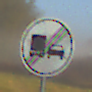
Verkehrszeichen: EndeUeberholverbotKraftfahrzeuge
Umgebung: Outdoor, Nature
Tageszeit: SunriseSunset
Wetter: Clear
Licht: Natural
Jahreszeit: NotSpecified
Kontrast: HighContrast